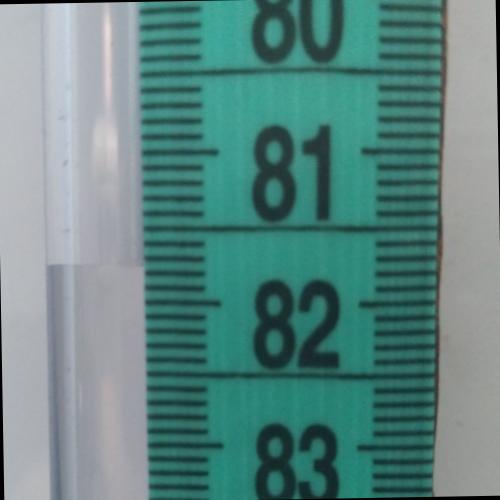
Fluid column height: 81.8 cm